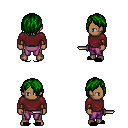
a pixel art fantasy rpg character, male body template, human, dark skin, maroon long-sleeve shirt, magenta pants, green bangs hairstyle, leather bracers, black slippers, dagger, four views (front, back, left, right), 2x2 character sprite sheet, small pixel art, hard edges, no anti-aliasing